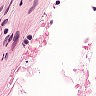
Metastatic tissue present: no